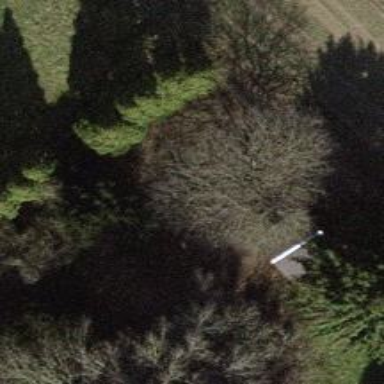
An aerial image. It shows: Tree in garden.